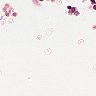
Metastatic tissue present: no